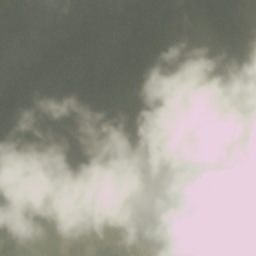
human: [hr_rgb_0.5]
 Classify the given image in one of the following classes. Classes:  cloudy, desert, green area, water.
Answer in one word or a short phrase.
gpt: cloudy